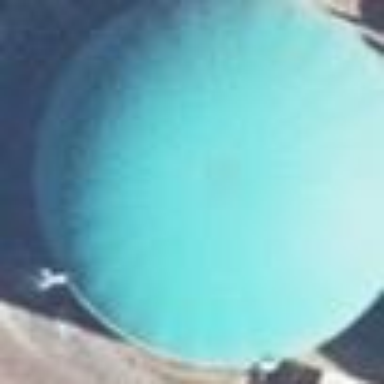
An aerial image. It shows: Digester building.